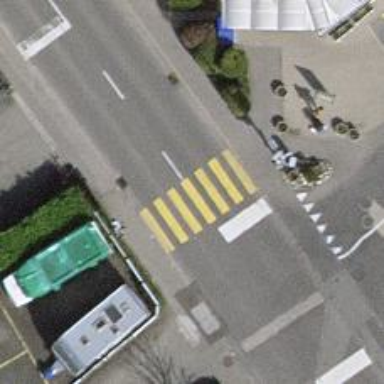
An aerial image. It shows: Asphalt footway with marked crossing.